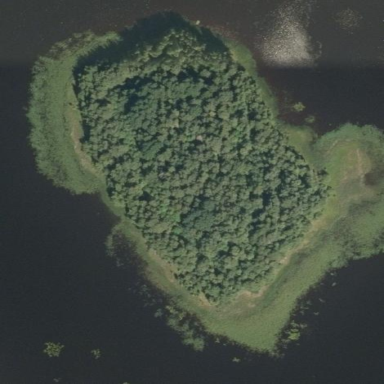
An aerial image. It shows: Image showing island.